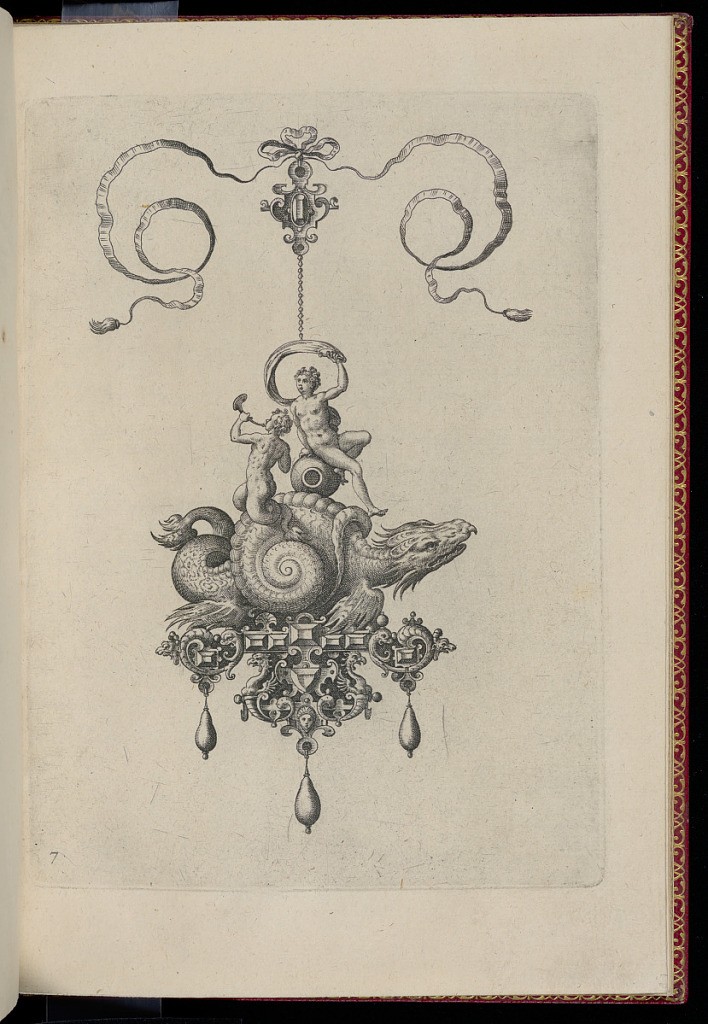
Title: Pendant Design
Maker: Hans Collaert the Elder, Flemish, ca. 1530 - 1581
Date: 1582
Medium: Engraving on paper
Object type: Print
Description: A pendant in the form of a sea monster perched on a strapwork base is suspended from a bow knot. The base is composed of faceted gems, a mask and griffins, and is hung with three drop pearls. Riding on the monster's back is a nude woman with a cloth and a merman with a shell. The plate is numbered.